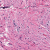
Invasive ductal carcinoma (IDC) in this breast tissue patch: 0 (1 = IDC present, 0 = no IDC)